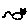
Label: cat